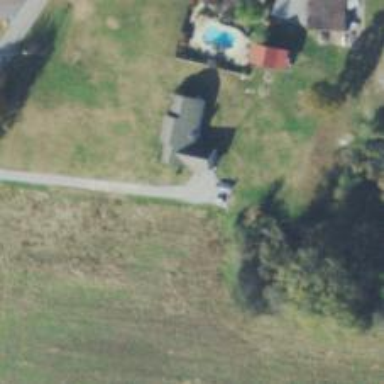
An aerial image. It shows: Driveway.